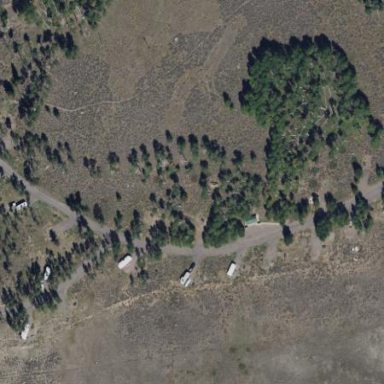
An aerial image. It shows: Campsite where tents and caravans are allowed.